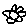
Label: flower